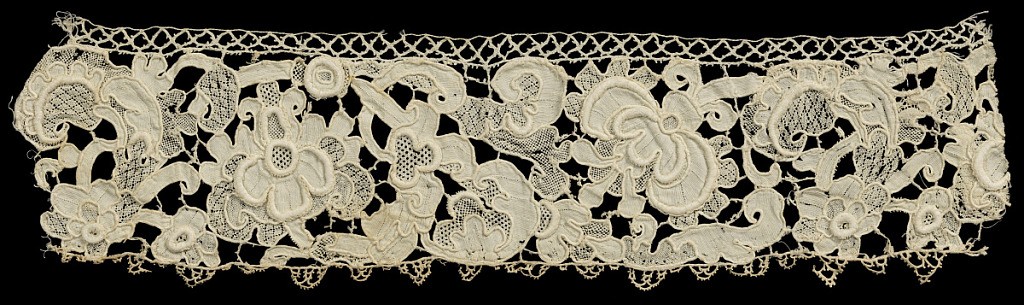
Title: Fragment
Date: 1650–1700
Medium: linen Technique: needle lace
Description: Band fragment with a dense floral scroll and raised three-dimensional details.